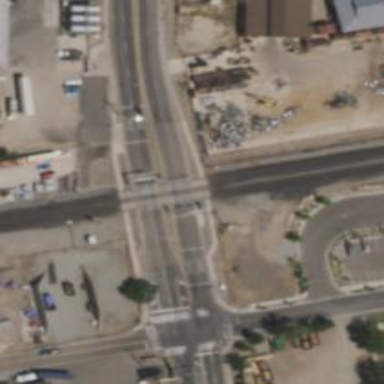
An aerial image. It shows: Tertiary road with asphalt surface and separate sidewalk.